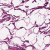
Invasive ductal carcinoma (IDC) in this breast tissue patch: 0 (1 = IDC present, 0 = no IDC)